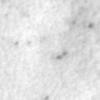
Label: no_change